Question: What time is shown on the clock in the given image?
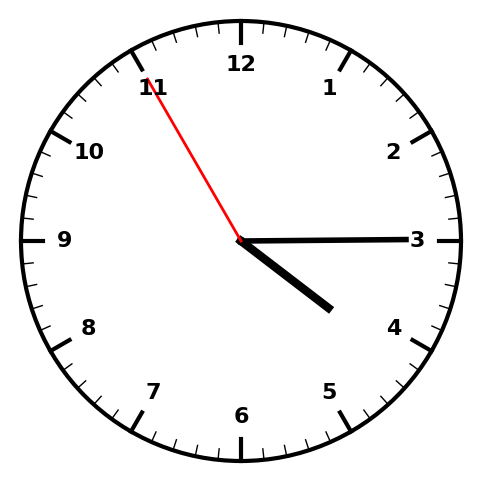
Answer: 04:14:55